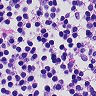
Metastatic tissue present: no